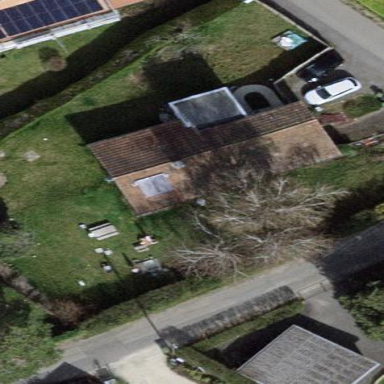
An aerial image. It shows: Garden enclosed by fence.